Question: When inserting the git commit message, how can I add a line break? Writing another message on a new line doesn't have the effect and the 2 messages are shown in one line on the site (Bitbucket).
I know I can achieve this with command line, but what about here?

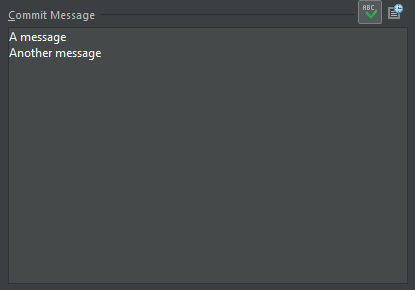
Answer: We know that <URL>, so the issue doesn't come from the Git hosting services.
Maybe the issue comes from how Android Studio interpret the commit message, like as a <URL> source:
Try and add 2 spaces at the end of first line, to see if the message will end up with a intermediate newline or not.